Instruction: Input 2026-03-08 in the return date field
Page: home
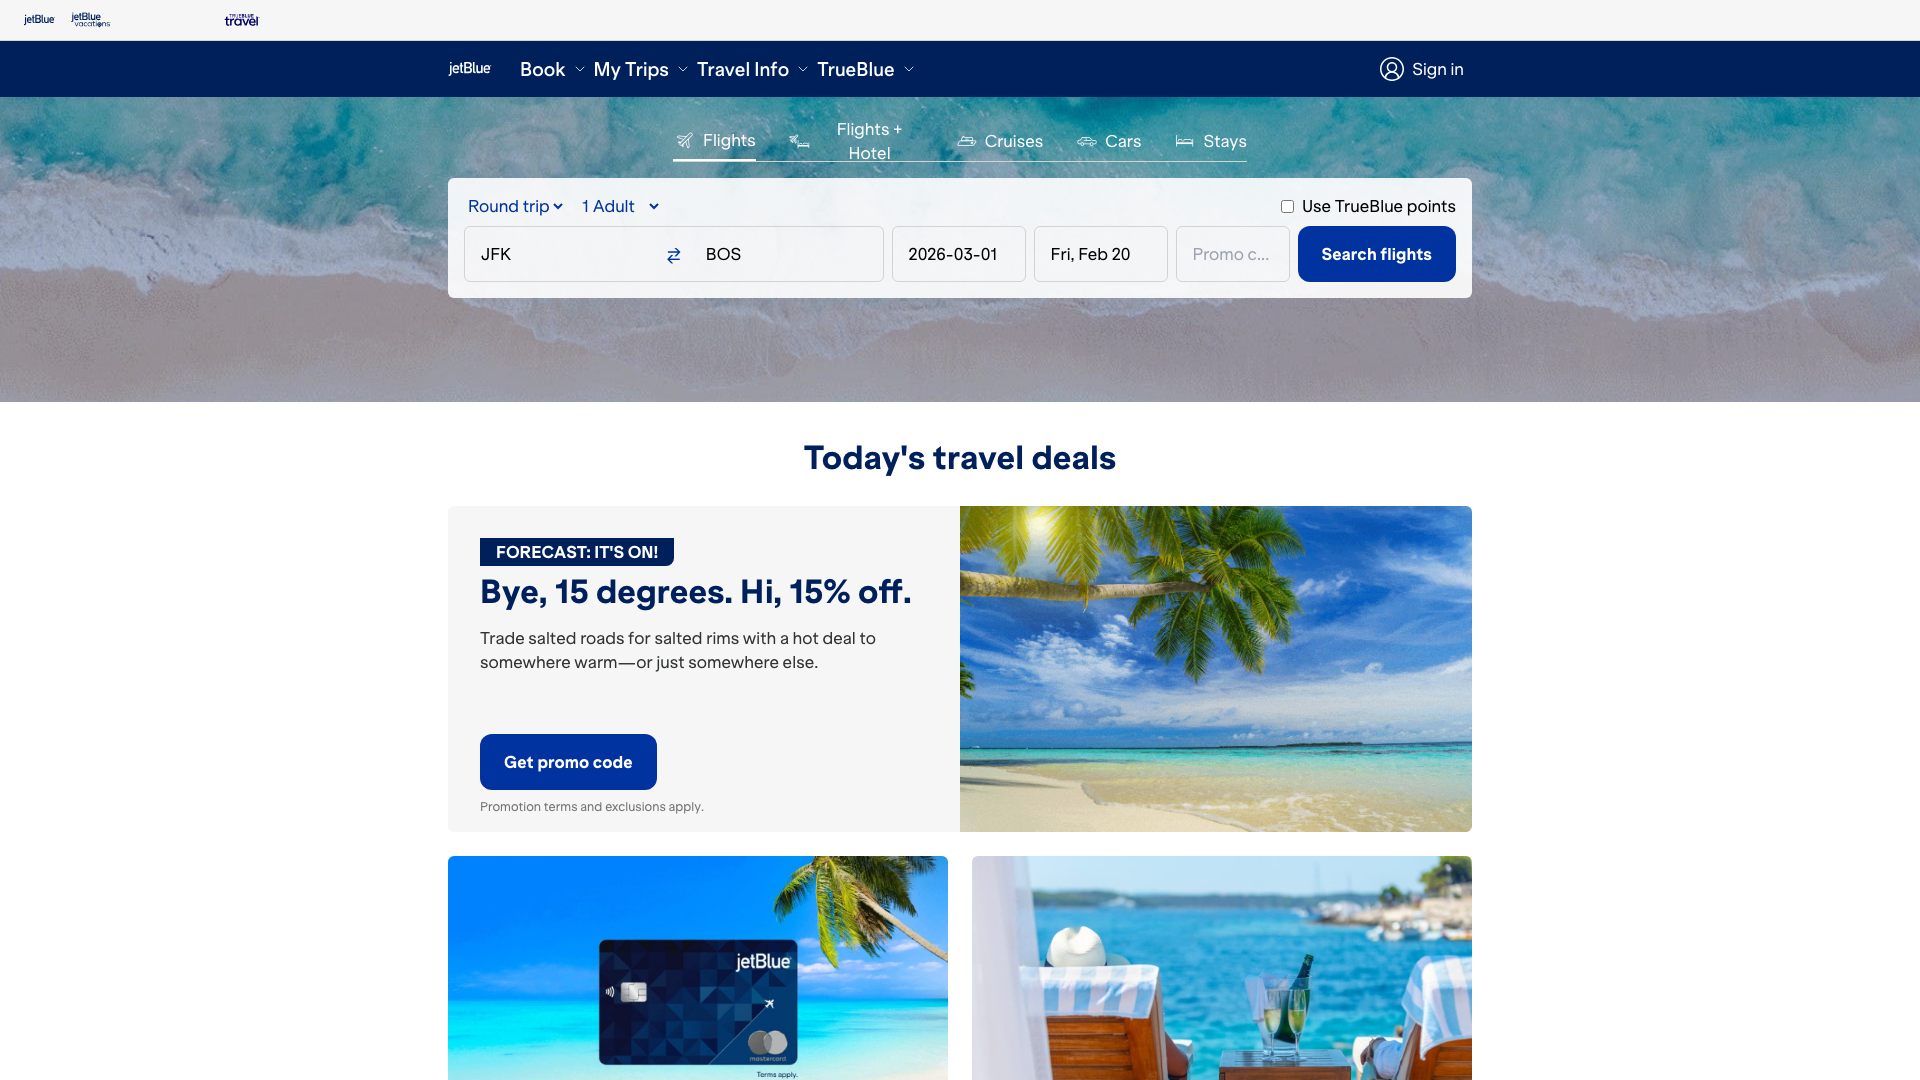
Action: type